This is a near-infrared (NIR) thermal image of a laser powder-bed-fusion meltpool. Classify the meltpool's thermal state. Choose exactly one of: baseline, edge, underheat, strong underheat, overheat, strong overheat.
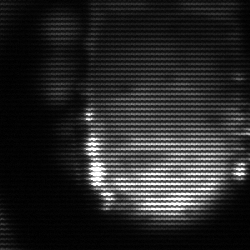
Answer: baseline